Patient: sex M, age 68
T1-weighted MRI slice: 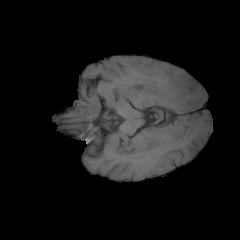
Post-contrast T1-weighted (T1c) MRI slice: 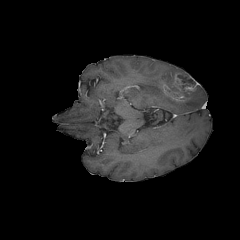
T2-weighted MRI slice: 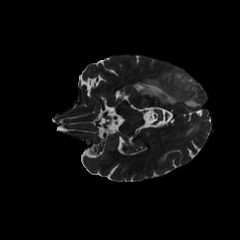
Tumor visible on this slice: yes
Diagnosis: Glioblastoma, IDH-wildtype
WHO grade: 4